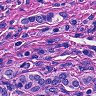
Metastatic tissue present: yes